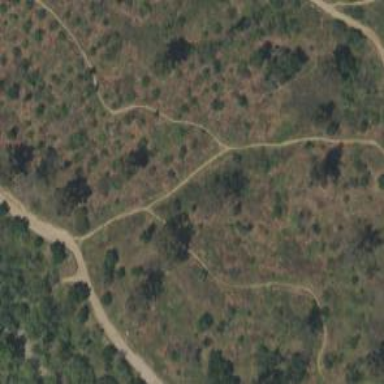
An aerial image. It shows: Path.